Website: bh-photo
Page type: address-validator
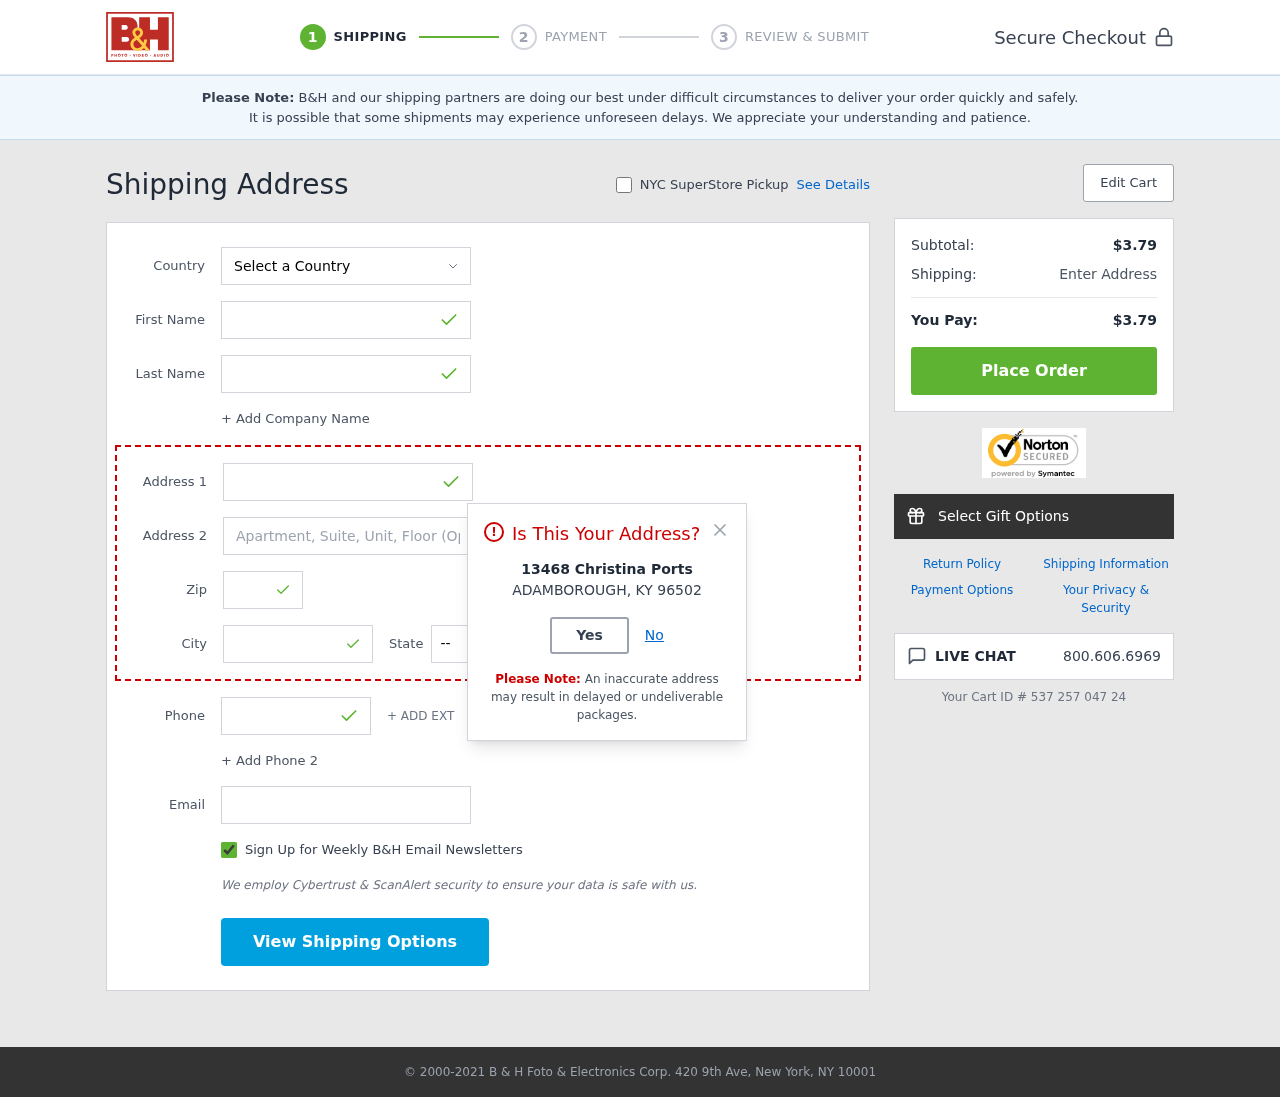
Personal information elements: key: PII_CITY
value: Adamborough
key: PII_COUNTRY
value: United States
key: PII_EMAIL
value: sgibson@yahoo.com
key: PII_FIRSTNAME
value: Stephanie
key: PII_LASTNAME
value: Gibson
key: PII_PHONE
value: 2247946390
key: PII_POSTCODE
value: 96502
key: PII_STATE_ABBR
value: KY
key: PII_STREET
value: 13468 Christina Ports
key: PII_CITY_MODAL
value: ADAMBOROUGH
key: PII_POSTCODE_FULL
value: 96502
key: PII_LOCATION13_POSTCODE_EXT
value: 6502
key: PII_POSTCODE_NUMERIC
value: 96502
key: PII_LOCATION13_POSTCODE_EXT_NUMERIC
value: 6502
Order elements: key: ORDER_SUBTOTAL
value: $3.79
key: ORDER_TOTAL
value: $3.79
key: ORDER_ID
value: Your Cart ID # 537 257 047 24